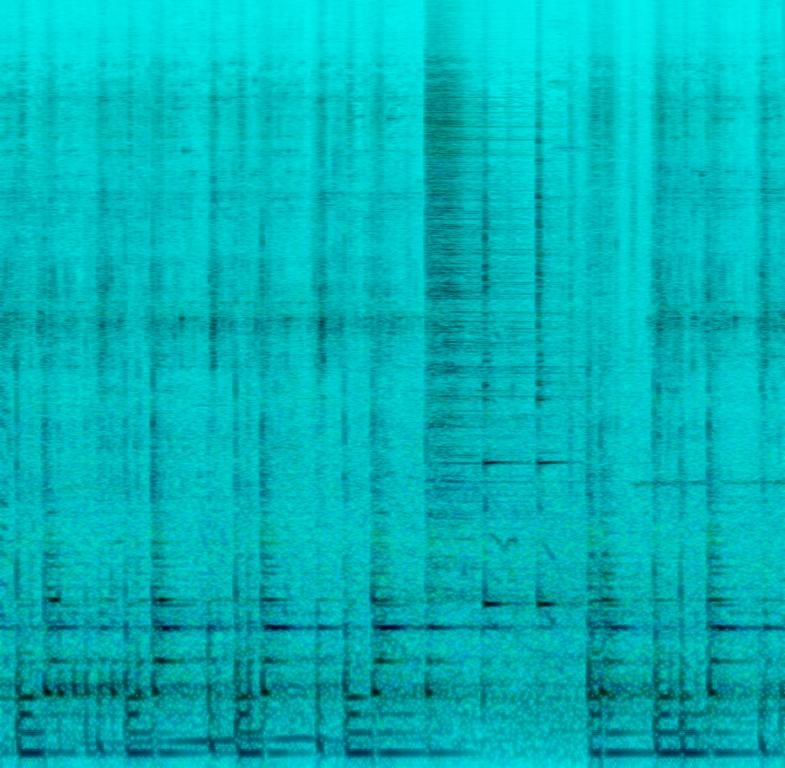
This is a live acoustic performance piece. The didgeridoo is being used in varying ranges and effects to play many different tunes and to get a techno-like sound variety. There is a whole bunch of percussive instruments being used from membranous percussion to bell percussion. It all adds up into one big sensational performance. There is an eccentric atmosphere. This piece could be used in the soundtrack of a movie with a primitive/jungle setting. It could also be used in action or pursuit scenes in movies.